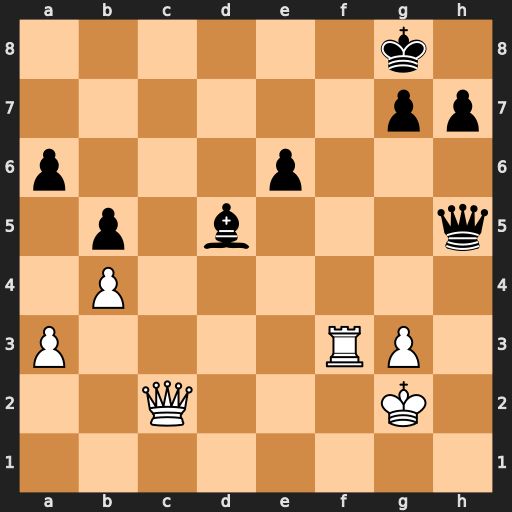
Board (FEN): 6k1/6pp/p3p3/1p1b3q/1P6/P4RP1/2Q3K1/8
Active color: w
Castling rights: -
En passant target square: -
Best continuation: Qc8+ Qe8 Qxe8#